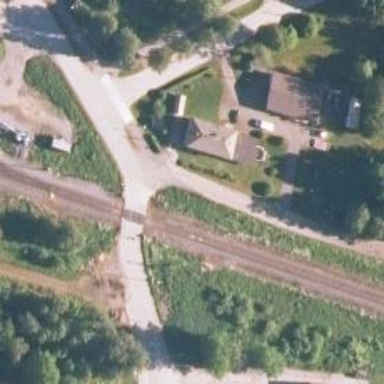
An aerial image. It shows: Continuous railway track of B1 track class.